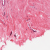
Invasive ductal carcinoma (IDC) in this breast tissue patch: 0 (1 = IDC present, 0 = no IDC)